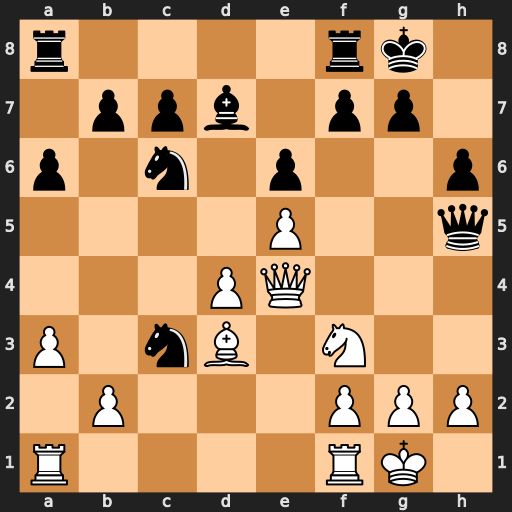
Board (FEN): r4rk1/1ppb1pp1/p1n1p2p/4P2q/3PQ3/P1nB1N2/1P3PPP/R4RK1
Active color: w
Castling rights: -
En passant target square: -
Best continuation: Qh7#